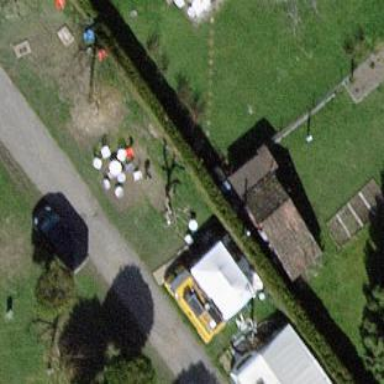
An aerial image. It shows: Camping pitch for tourists.